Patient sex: M
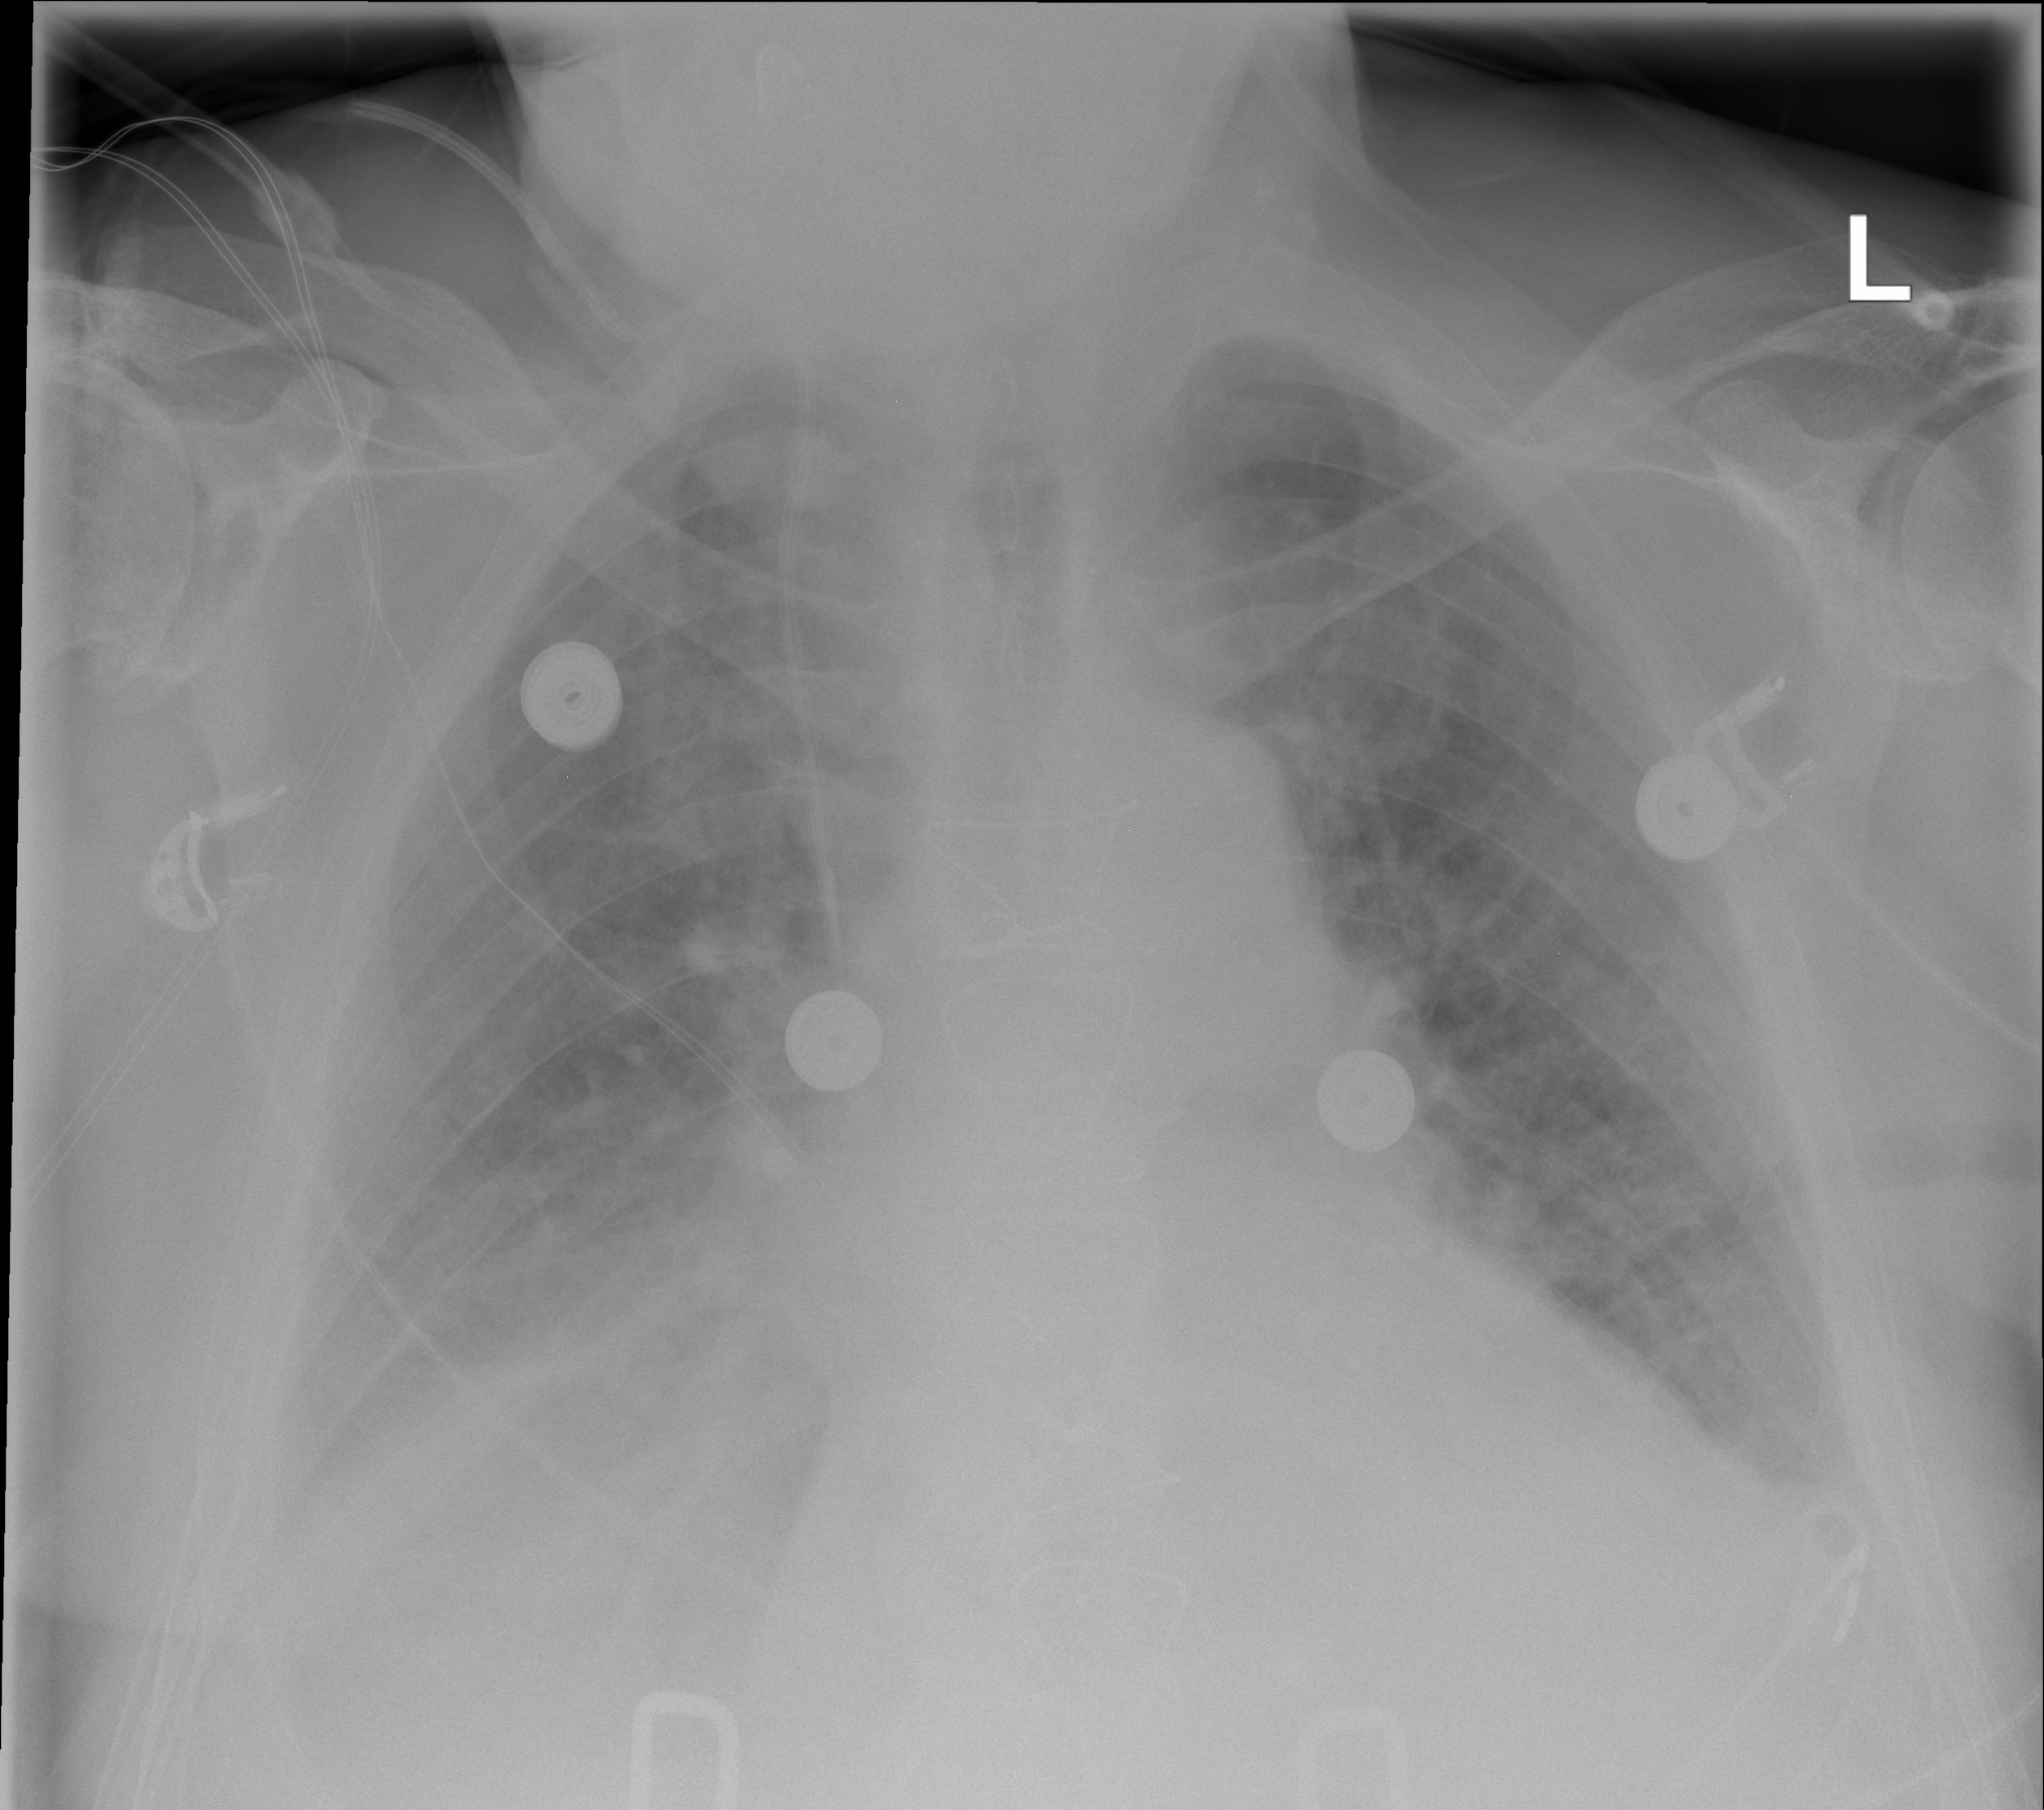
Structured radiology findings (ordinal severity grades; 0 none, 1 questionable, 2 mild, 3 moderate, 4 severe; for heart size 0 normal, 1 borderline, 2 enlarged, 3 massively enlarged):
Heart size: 2
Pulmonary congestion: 3
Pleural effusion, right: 3
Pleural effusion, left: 2
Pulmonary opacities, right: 0
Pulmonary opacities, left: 0
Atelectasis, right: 2
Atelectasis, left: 2